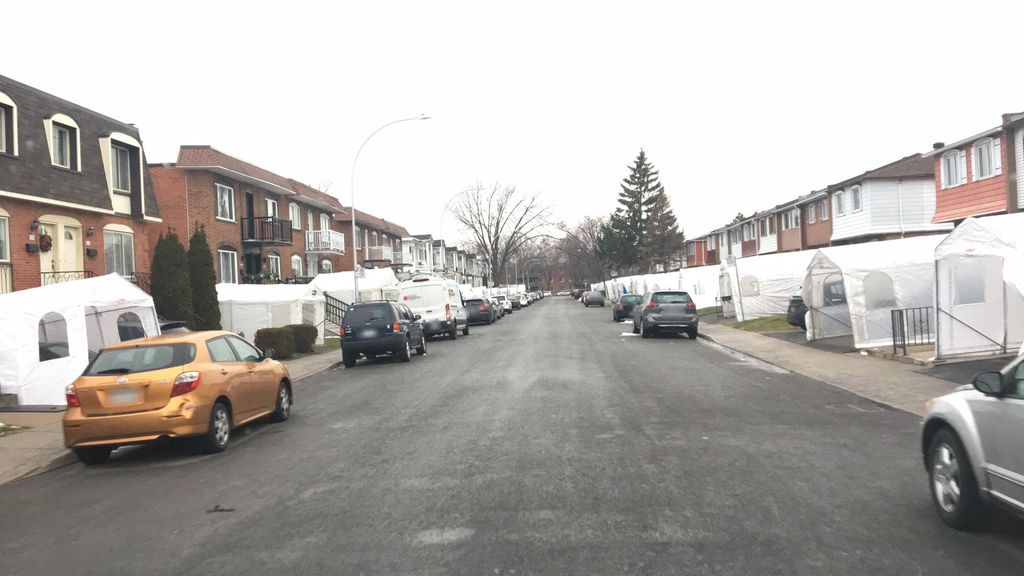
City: montreal